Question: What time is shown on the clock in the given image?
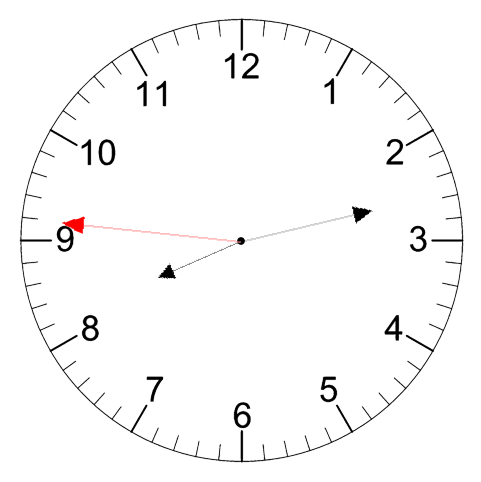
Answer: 08:12:46